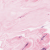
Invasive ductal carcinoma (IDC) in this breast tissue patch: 0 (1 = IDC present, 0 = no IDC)